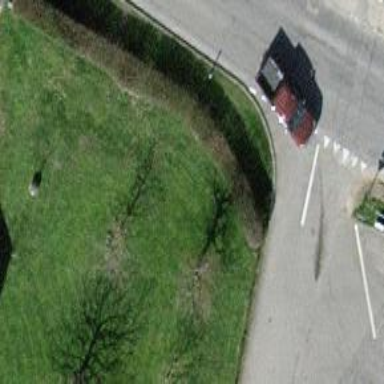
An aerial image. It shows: Hedge barrier.